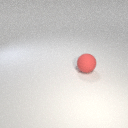
large red rubber sphere